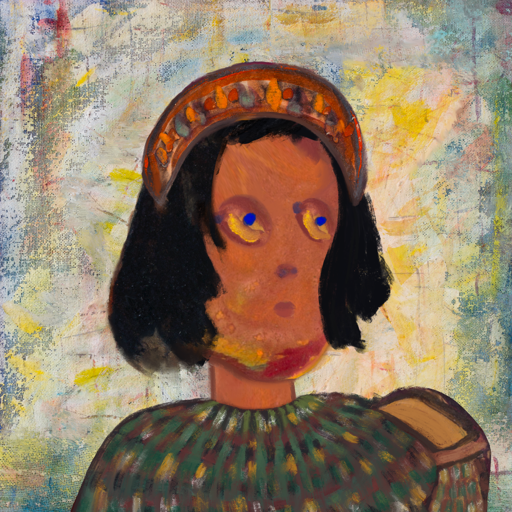
Background: Irani, Head And Neck Side: Mother_And_Son_Son, Face Side: Mother_And_Son_Son, Bust: After_Raid, Hair Side: Mosgoul, Head Accessory: Hypocrite, Second Necklace: Blank, Necklace: Blank, Baby: Blank